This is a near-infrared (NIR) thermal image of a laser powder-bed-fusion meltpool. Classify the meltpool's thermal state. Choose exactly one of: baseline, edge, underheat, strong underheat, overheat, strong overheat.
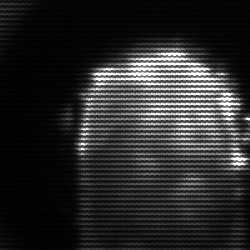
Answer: baseline